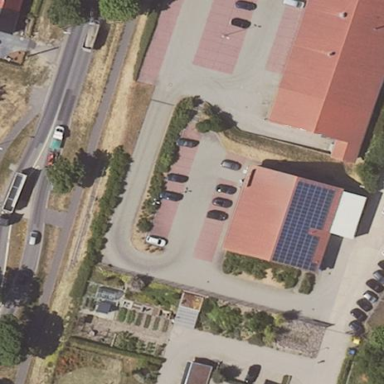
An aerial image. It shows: Parking area with surface.